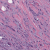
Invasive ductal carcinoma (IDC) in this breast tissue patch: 1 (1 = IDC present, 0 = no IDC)